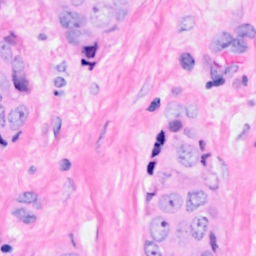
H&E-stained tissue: Breast